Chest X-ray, PA view. Patient: 45 years old, sex F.
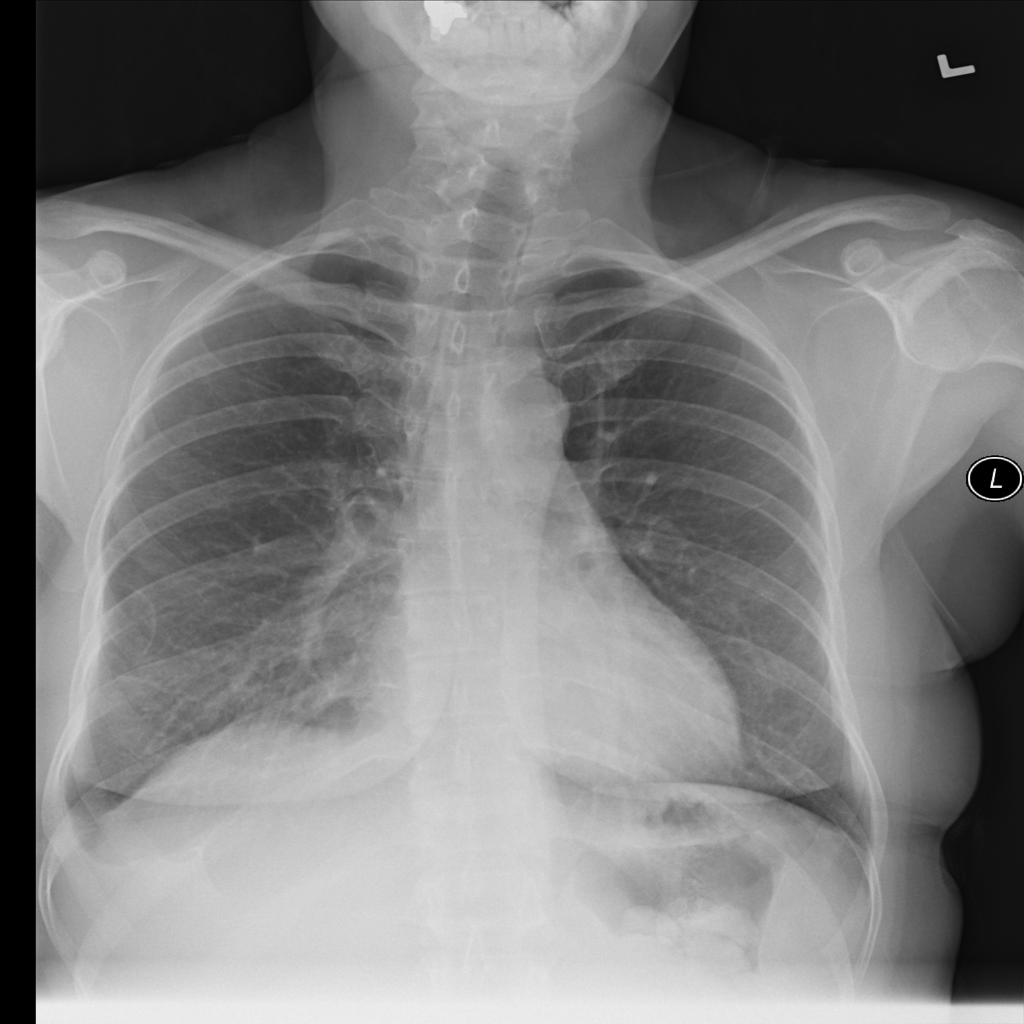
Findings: Pneumothorax